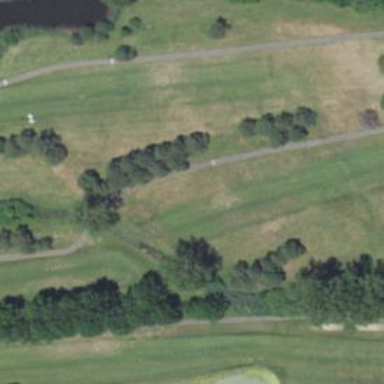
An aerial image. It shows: Rough golf terrain surrounded by forest.